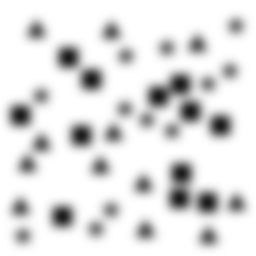
Squares: 12
Triangles: 12
Stars: 12
Total shapes: 36